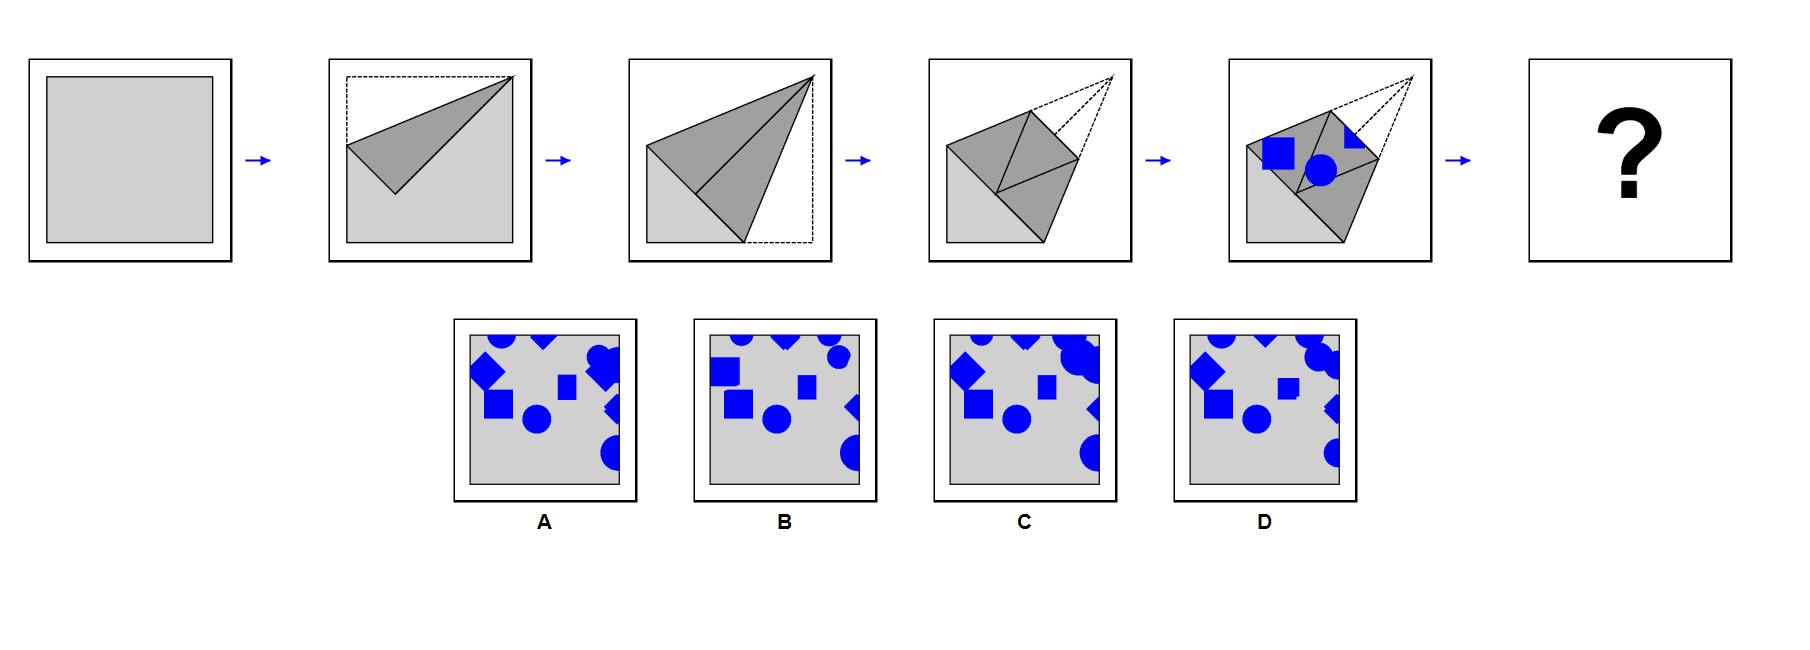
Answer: D